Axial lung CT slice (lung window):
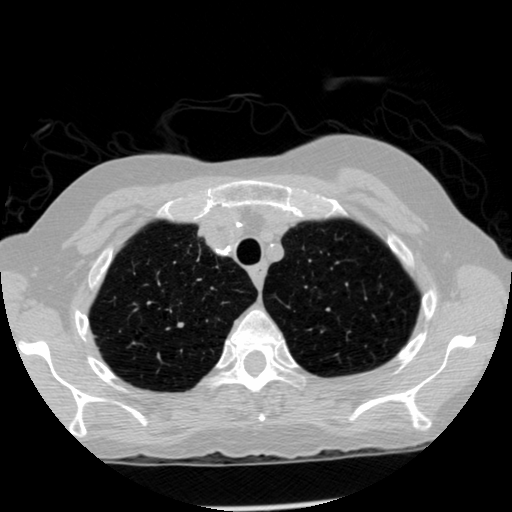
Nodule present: no